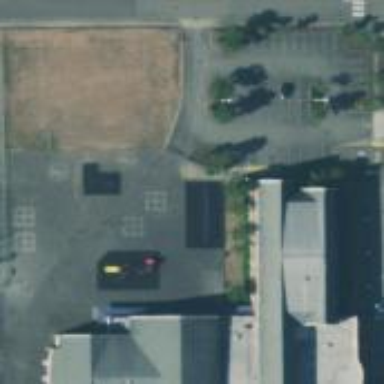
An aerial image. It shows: Parking space.